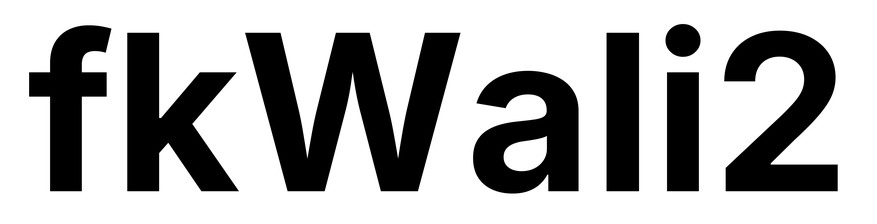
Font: Inter_Bold